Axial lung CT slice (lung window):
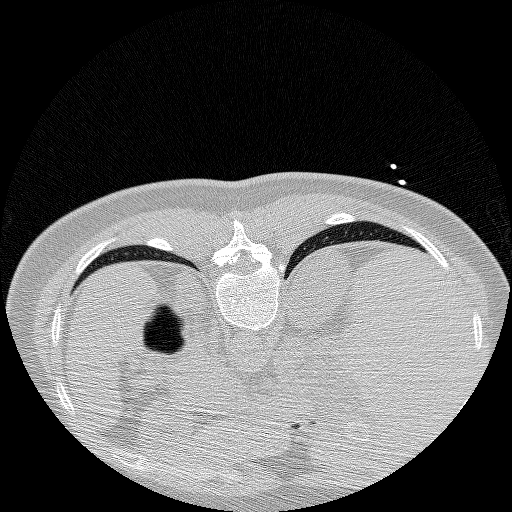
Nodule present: no